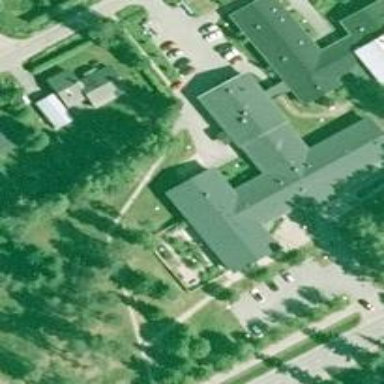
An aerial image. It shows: Building.